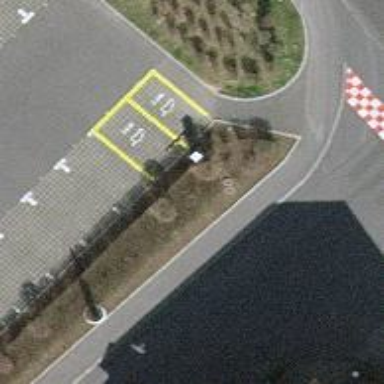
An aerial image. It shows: Charging station.